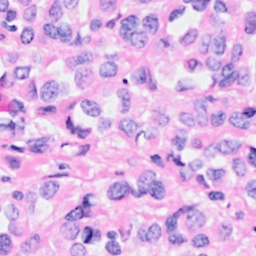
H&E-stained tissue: Breast